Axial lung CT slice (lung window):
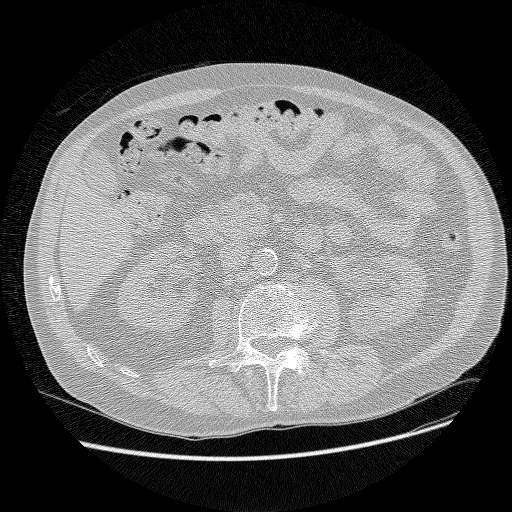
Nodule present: no